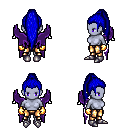
a pixel art fantasy rpg character, female body template, dark elf, purple skin, purple wings, gold greaves, blue extra-long topknot hairstyle, gold gloves, metal boots, four views (front, back, left, right), 2x2 character sprite sheet, small pixel art, hard edges, no anti-aliasing